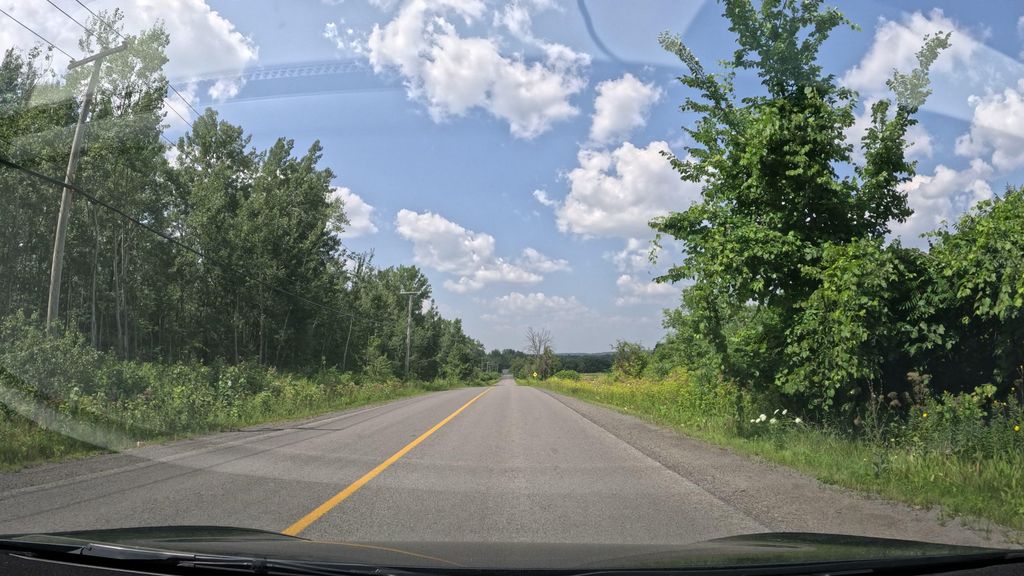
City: montreal